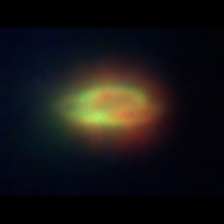
Taxon: Unknown_phyto
Group: Unknown